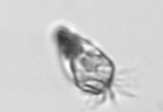
Label: Paratontonia_gracillima